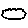
Label: cloud